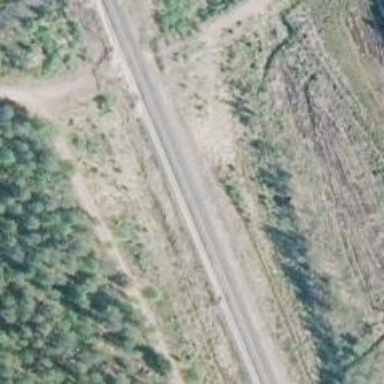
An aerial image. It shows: Railway track with continuous electrified contact line.